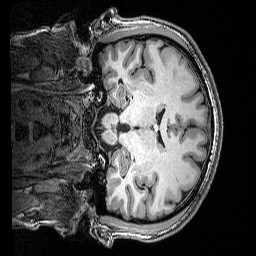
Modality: T1w
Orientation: coronal
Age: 44
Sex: male
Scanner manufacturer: siemens
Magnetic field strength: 3 T
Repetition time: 2.53 s
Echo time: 0.0035 s